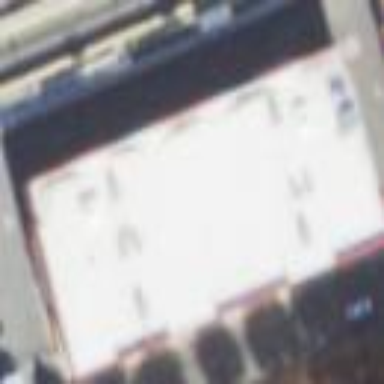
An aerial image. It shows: Building housing storage rental shop.